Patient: sex F, age 63
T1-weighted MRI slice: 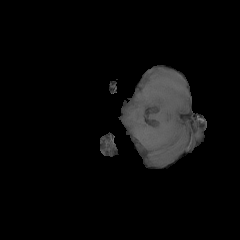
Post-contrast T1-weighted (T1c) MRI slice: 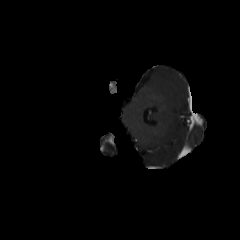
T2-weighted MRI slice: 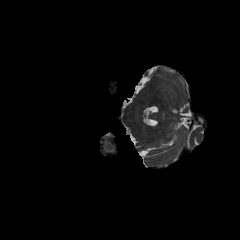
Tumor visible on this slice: no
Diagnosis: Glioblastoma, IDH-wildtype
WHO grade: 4